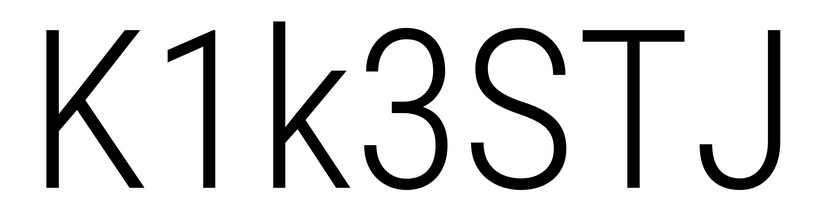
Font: Roboto_Condensed_Light